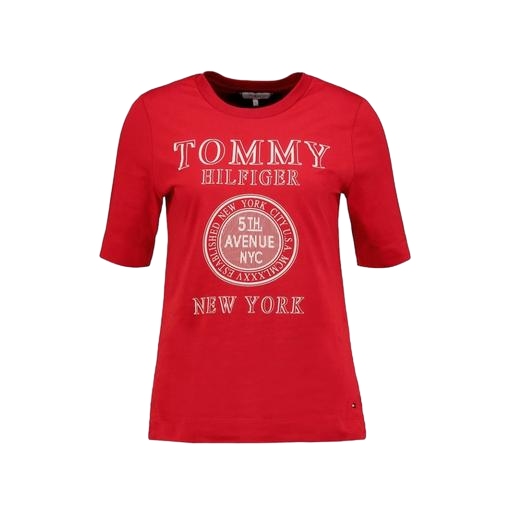
red printed t-shirt only macy, t-shirt twist graphic, red graphic tee, white background